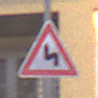
Verkehrszeichen: DoppelkurveZunaechstLinks
Umgebung: Outdoor, Urban
Tageszeit: Night
Wetter: Overcast
Licht: Artificial
Jahreszeit: Winter
Kontrast: MediumContrast